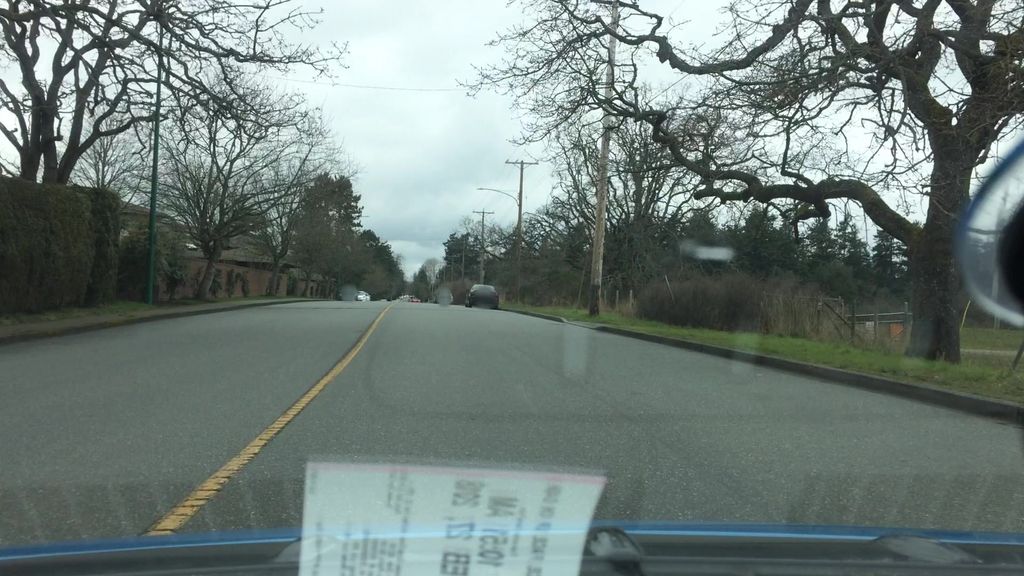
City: victoria